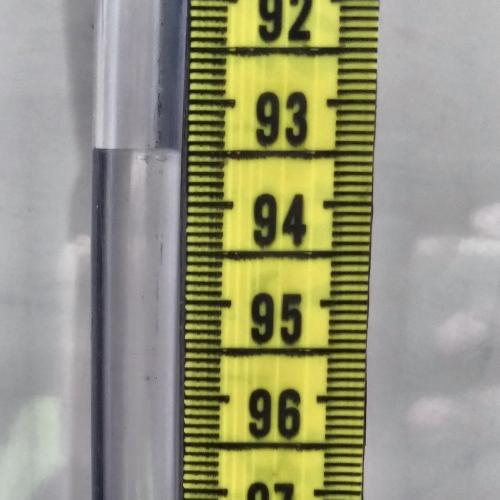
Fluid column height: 93.5 cm